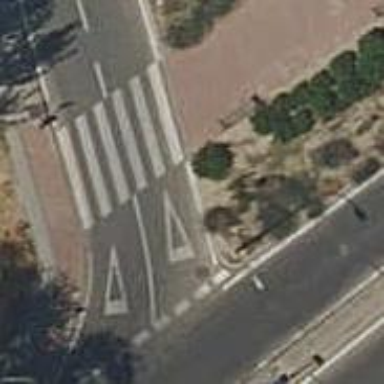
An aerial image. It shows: Zebra crossing on the road.